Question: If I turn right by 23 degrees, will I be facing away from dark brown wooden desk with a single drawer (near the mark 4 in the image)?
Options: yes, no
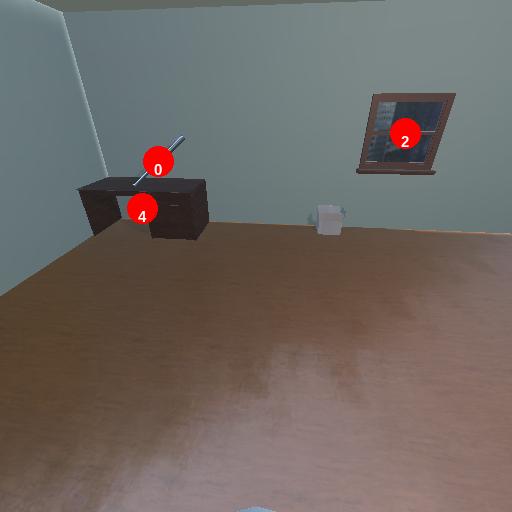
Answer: yes